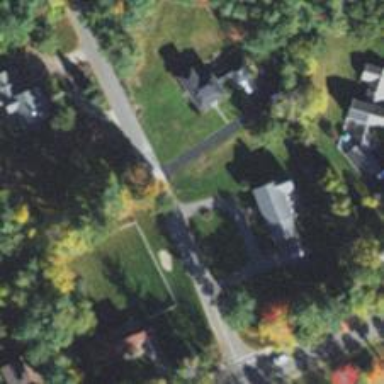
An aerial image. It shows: Driveway.